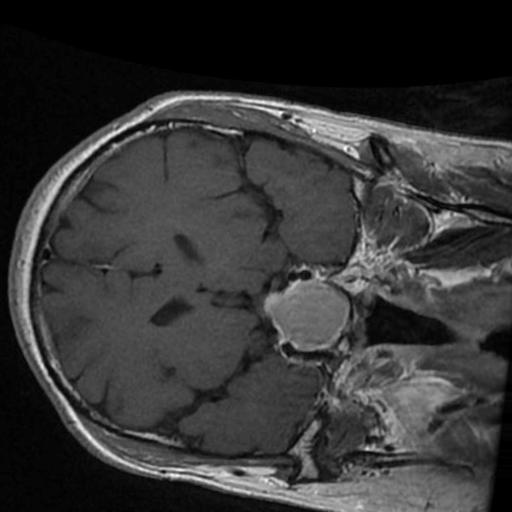
Label: brain_tumor